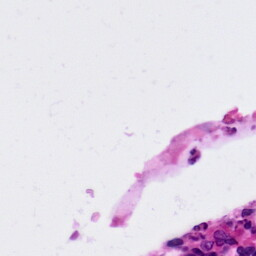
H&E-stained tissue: Colon